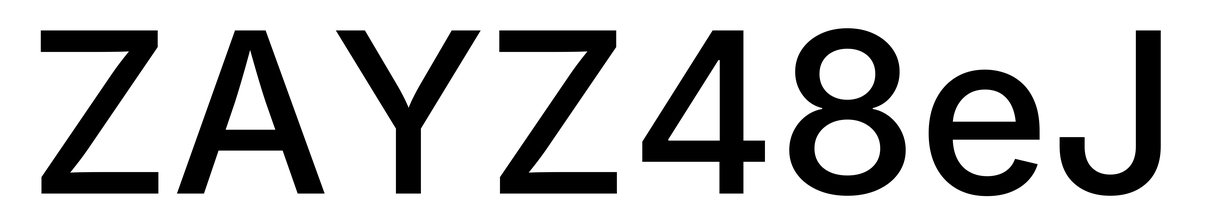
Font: Inter_Medium